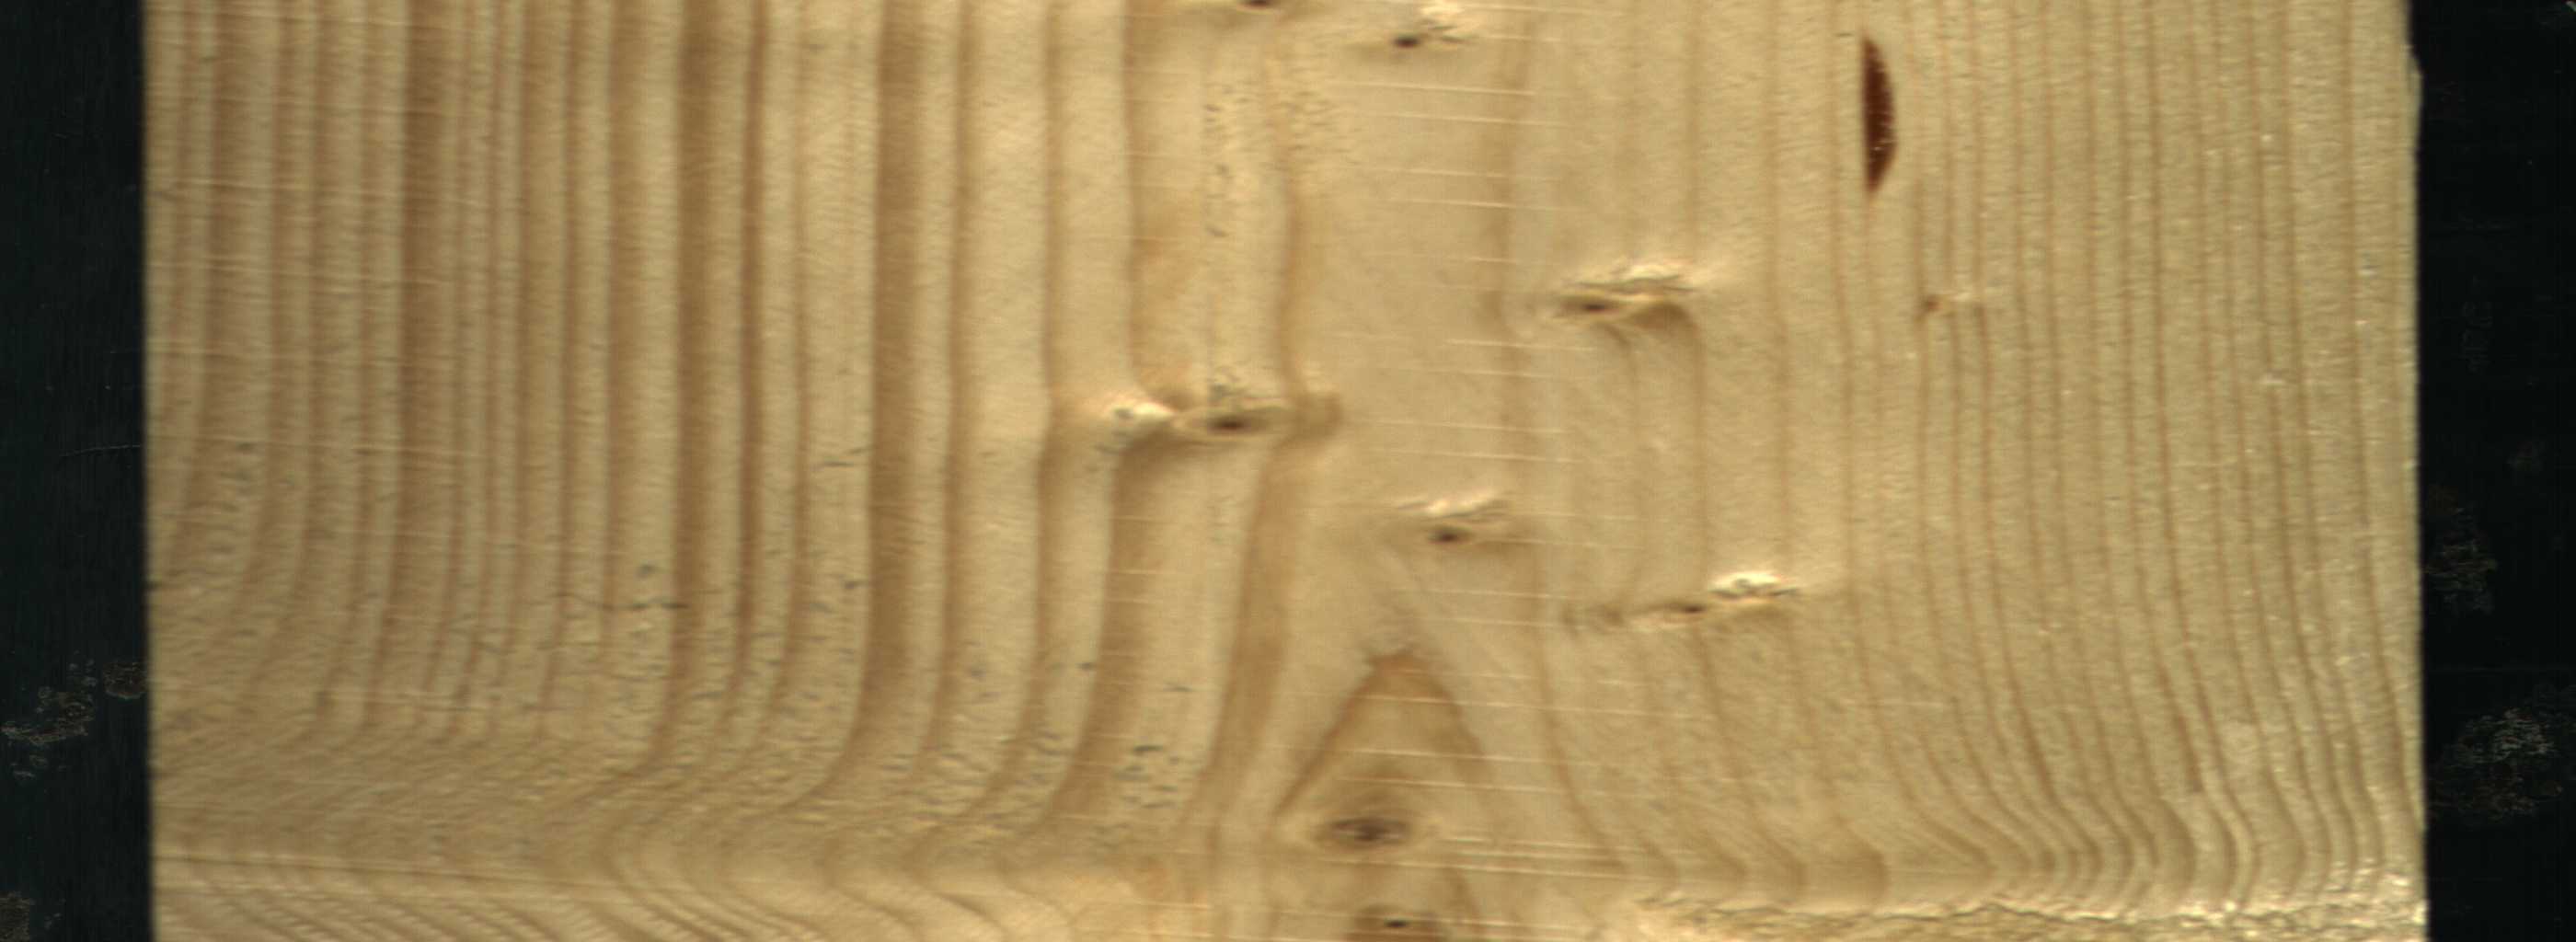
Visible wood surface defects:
resin
Live_Knot
Live_Knot
Live_Knot
Live_Knot
Live_Knot